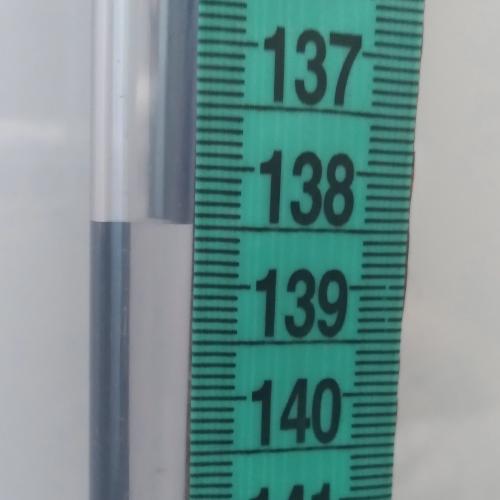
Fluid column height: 138.5 cm